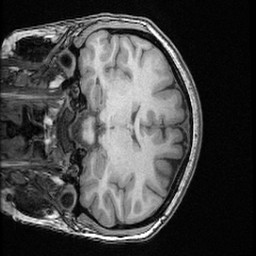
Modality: T1w
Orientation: coronal
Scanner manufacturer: ge
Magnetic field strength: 3 T
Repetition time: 0.008572 s
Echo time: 0.003384 s